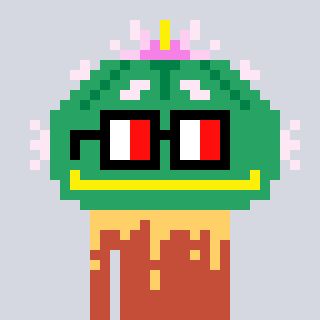
a pixel art character with square glasses with black frames and red eyes, a peyote-shaped head and a rust-colored body on a cool background